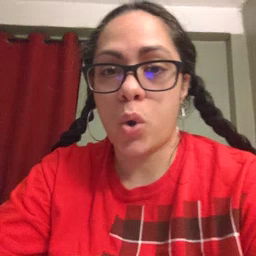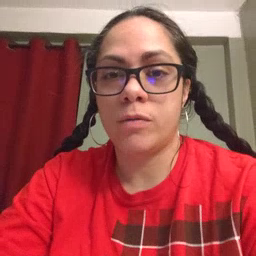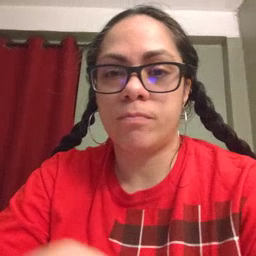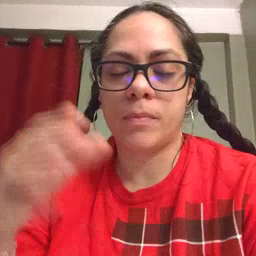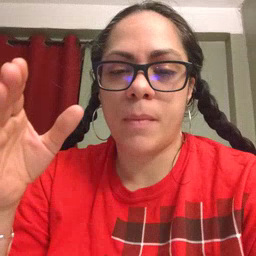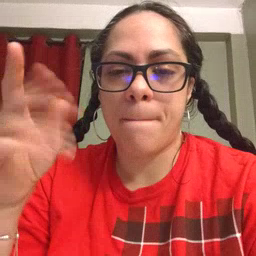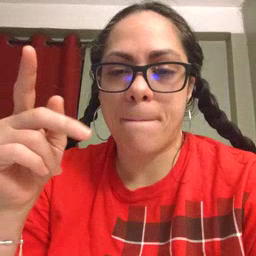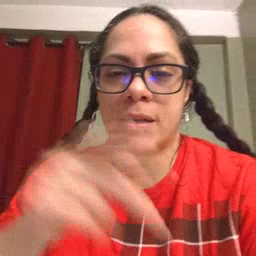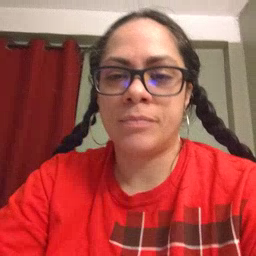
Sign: puppy